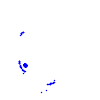
Particle: pion